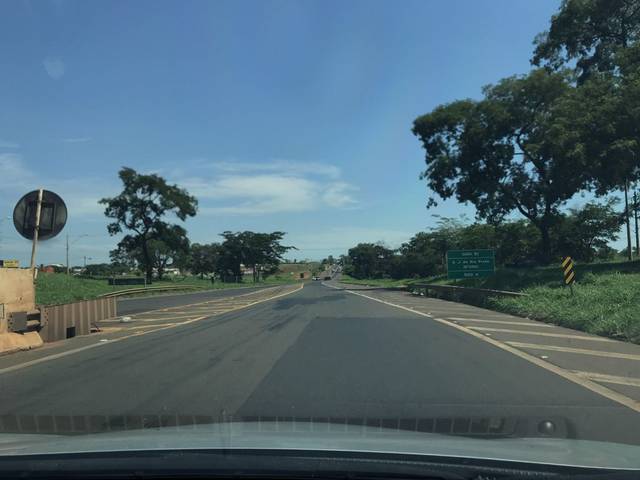
Region: Brazil
Coordinates: -20.725, -49.338